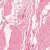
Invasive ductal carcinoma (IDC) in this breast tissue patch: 0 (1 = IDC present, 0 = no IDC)